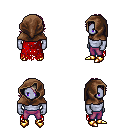
a pixel art fantasy rpg character, male body template, dark elf, purple skin, red tattered cape, magenta pants, white blonde swoop hairstyle, cloth hood, gold boots, four views (front, back, left, right), 2x2 character sprite sheet, small pixel art, hard edges, no anti-aliasing